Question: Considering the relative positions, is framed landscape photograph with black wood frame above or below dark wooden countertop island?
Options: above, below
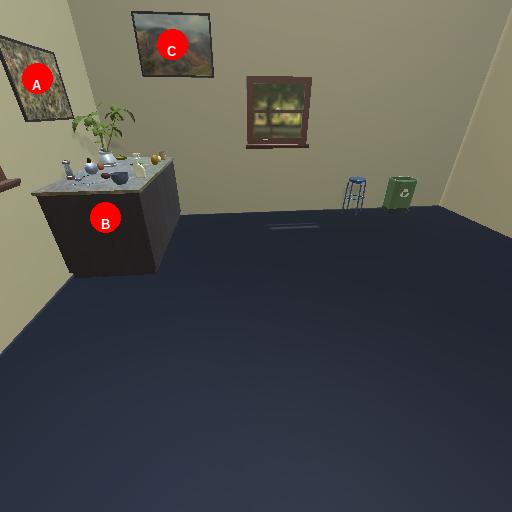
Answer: above